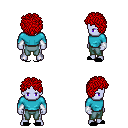
a pixel art fantasy rpg character, male body template, dark elf, purple skin, teal long-sleeve shirt, teal pants, red curly afro hairstyle, white cloth bracers, black slippers, four views (front, back, left, right), 2x2 character sprite sheet, small pixel art, hard edges, no anti-aliasing